Interaction volume radius: 5 \u00c5
Interaction volume height: 40 \u00c5
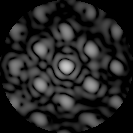
Disorder parameter: 0.4323